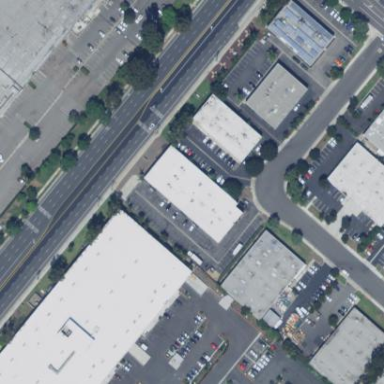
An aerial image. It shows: Commercial building.